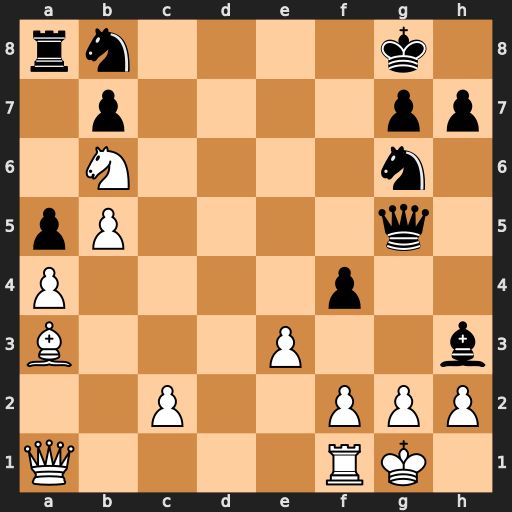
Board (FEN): rn4k1/1p4pp/1N4n1/pP4q1/P4p2/B3P2b/2P2PPP/Q4RK1
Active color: w
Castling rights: -
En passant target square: -
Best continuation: Qa2+ Kh8 Qd5 Qxd5 Nxd5